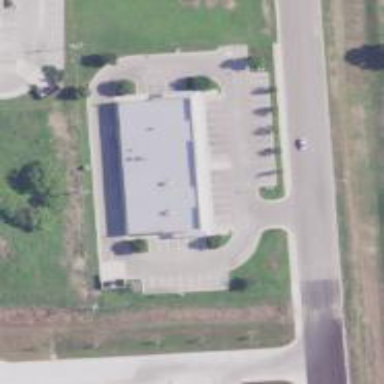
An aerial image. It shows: Post office.